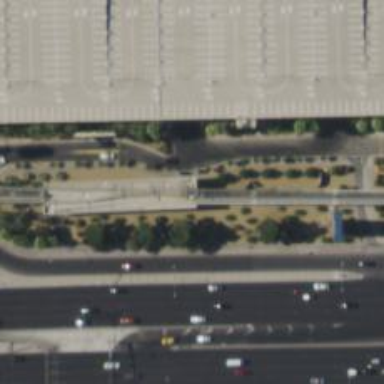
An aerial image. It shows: Viaduct bridge for monorail railway.